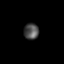
Tissue: lung
Cell type: Others
Senescence score: 0.237
Nuclear area (px): 239
Mean DAPI intensity: 76.18